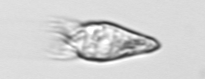
Label: Paratontonia_gracillima